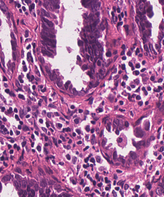
Tumor epithelial tissue: yes
Tumor-associated stroma tissue: yes
Normal tissue: no